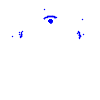
Particle: pion